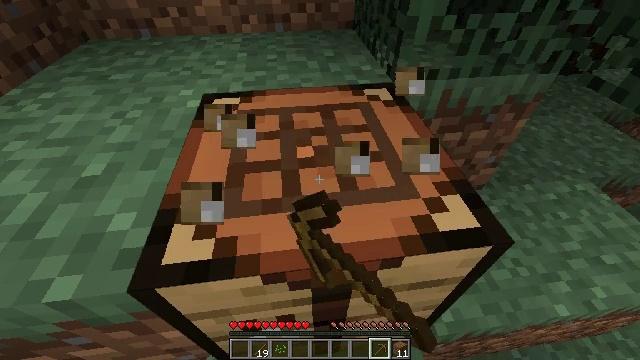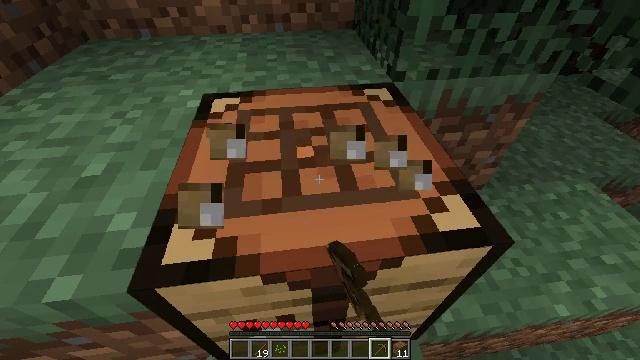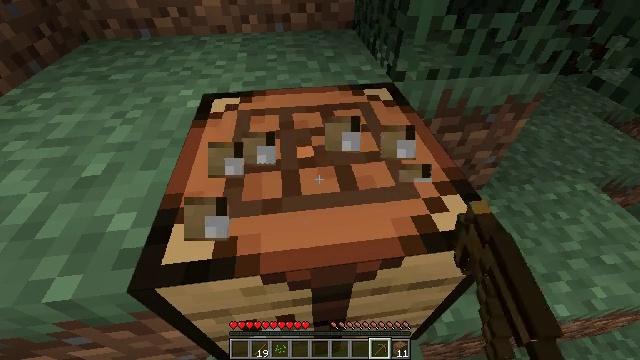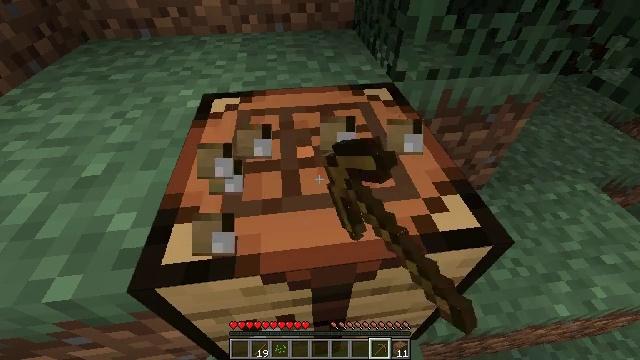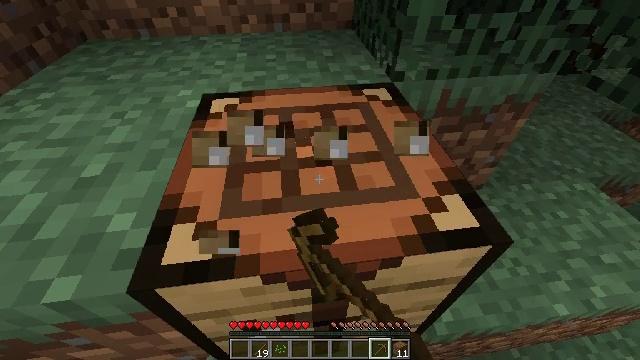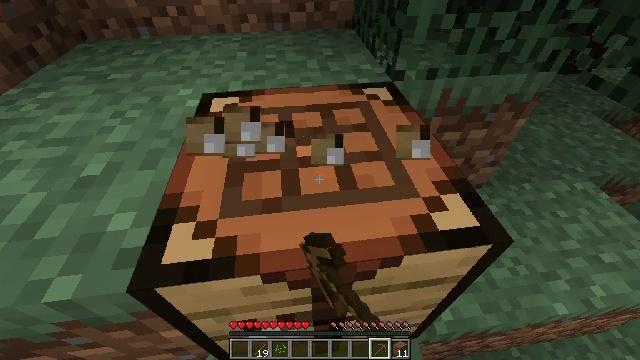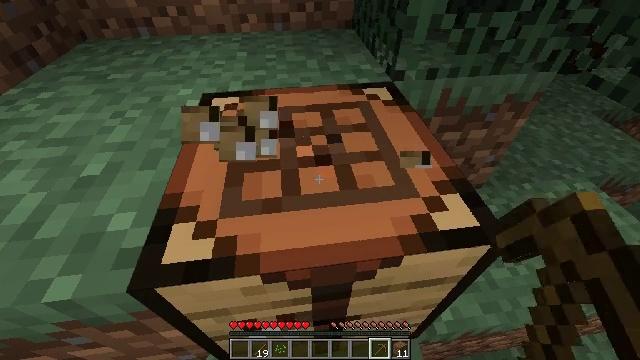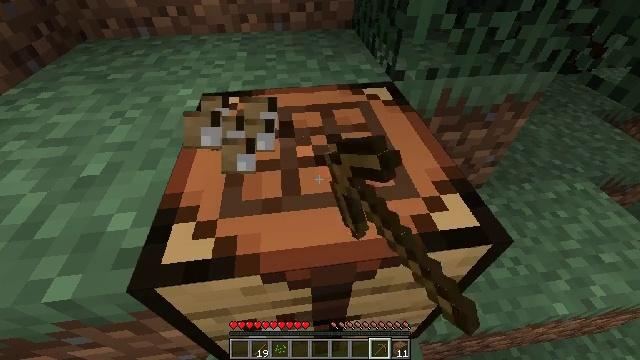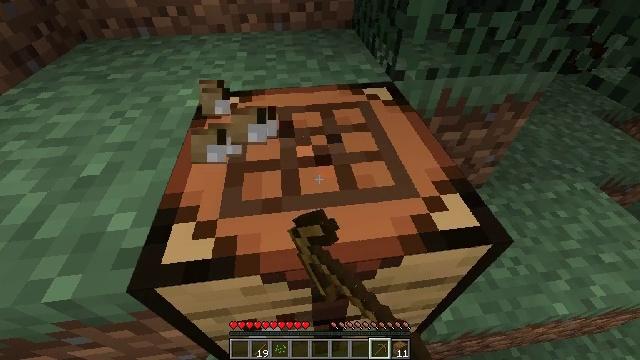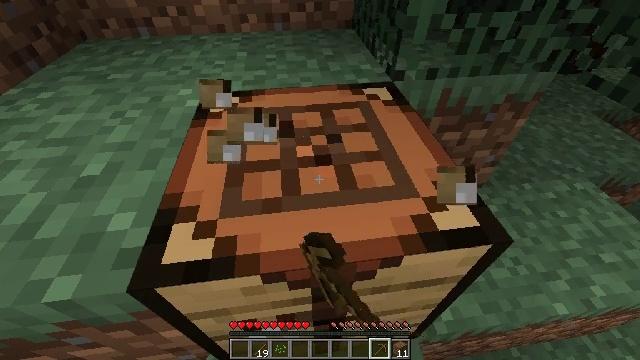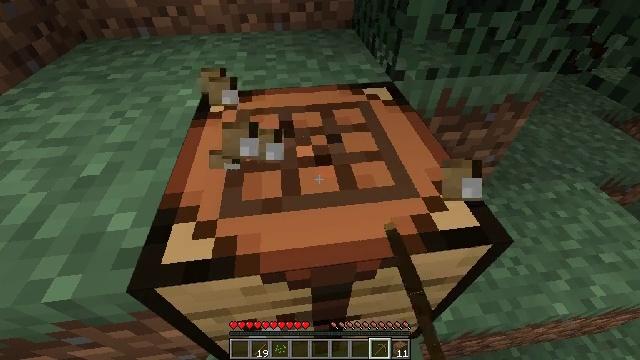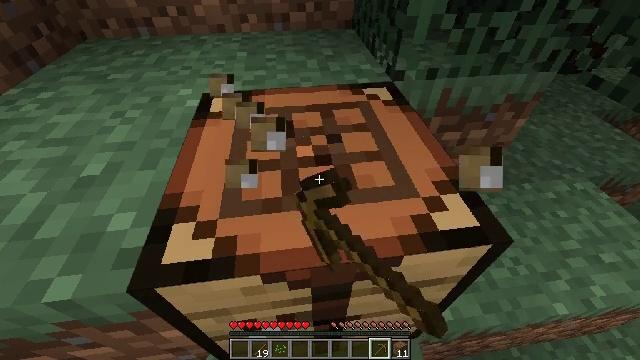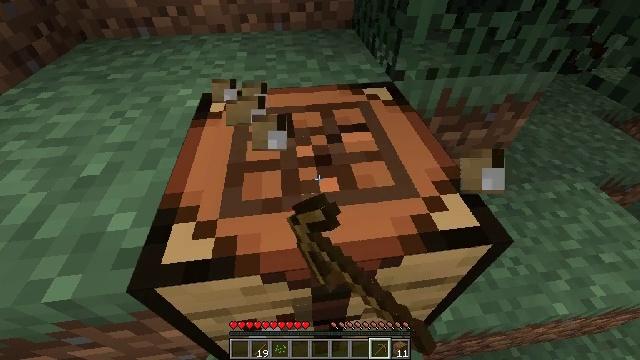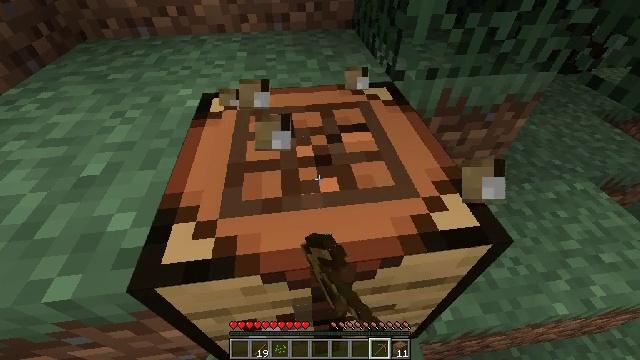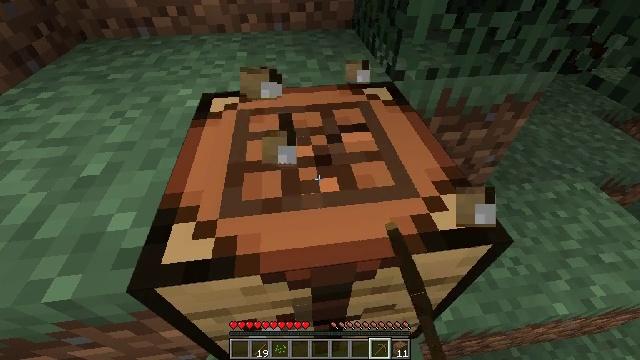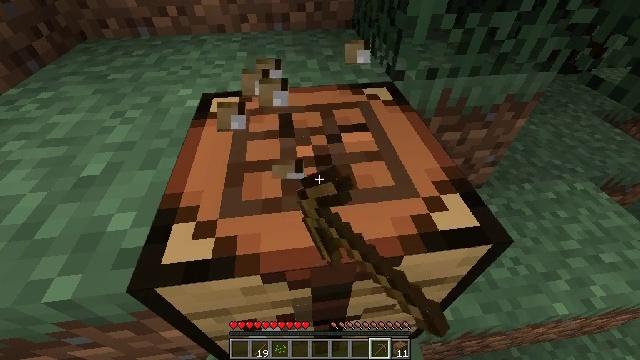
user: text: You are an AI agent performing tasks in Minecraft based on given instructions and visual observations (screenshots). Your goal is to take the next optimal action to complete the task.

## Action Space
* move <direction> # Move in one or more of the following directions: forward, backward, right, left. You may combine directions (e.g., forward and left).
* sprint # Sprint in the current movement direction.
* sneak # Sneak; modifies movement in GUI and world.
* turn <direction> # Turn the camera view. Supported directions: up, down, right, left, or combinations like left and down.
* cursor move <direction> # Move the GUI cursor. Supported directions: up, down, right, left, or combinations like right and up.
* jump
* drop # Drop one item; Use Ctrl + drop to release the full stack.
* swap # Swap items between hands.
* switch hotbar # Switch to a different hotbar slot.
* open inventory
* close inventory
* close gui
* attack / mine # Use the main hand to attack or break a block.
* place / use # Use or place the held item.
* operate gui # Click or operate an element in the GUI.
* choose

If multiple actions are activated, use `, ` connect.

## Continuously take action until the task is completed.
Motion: motion action
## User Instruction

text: Mine block crafting table.
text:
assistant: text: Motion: attack / mine
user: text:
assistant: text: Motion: attack / mine
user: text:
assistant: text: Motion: attack / mine
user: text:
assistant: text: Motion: attack / mine
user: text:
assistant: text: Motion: attack / mine
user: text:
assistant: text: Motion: attack / mine
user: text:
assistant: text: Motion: attack / mine
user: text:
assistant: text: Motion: attack / mine
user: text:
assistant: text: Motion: attack / mine
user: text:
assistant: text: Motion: attack / mine
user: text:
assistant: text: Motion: attack / mine
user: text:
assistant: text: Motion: attack / mine
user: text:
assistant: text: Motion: attack / mine
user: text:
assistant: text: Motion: attack / mine
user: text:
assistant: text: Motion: attack / mine
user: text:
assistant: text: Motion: attack / mine
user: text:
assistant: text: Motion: attack / mine
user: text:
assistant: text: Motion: attack / mine
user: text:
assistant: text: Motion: attack / mine
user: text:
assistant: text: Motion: attack / mine
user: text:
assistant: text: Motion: attack / mine
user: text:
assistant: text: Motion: attack / mine
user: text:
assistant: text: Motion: attack / mine
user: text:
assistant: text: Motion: attack / mine
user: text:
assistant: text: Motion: attack / mine
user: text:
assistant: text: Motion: attack / mine
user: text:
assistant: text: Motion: attack / mine
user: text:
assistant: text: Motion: attack / mine
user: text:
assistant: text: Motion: attack / mine
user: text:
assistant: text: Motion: attack / mine